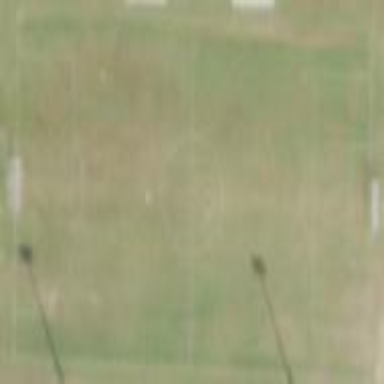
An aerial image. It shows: Soccer pitch for outdoor sports and leisure activities.